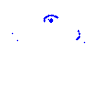
Particle: proton